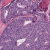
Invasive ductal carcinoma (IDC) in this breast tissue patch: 0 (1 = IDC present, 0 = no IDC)